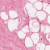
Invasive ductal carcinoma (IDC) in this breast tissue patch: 0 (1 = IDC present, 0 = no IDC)